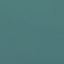
Label: SeaLake